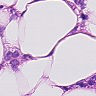
Metastatic tissue present: yes